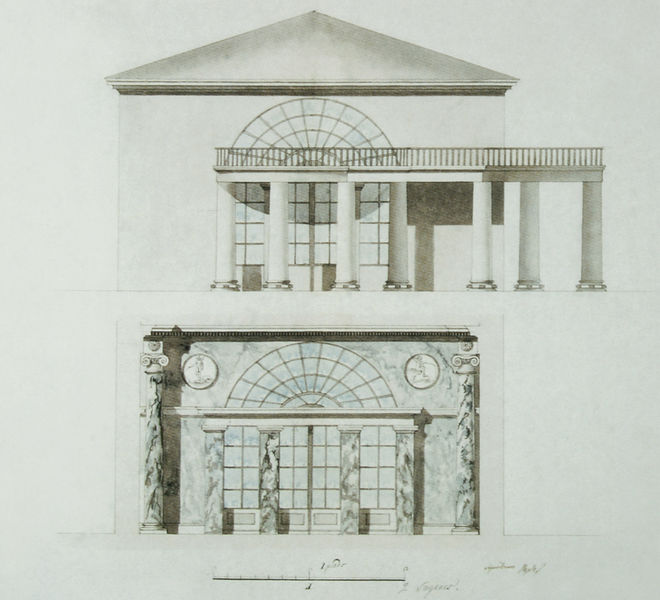
Titel: Entwurf zum Elisabeth-Pavillon
Künstler: Charles Cameron
Standort: St. Petersburg
Institution: Schloss Pawlowsk
Schlagwörter: blau, dunkel, feder, schatten, fenster, frankreich, glas, hell, licht, marmor, pfeiler, skizze, stützen, säule, säulen, terasse, tür, zeichnung, dach, haus, schloss, wand, architektur, stein, signatur, gitter, klassizismus, oper, theater, kreis, rund, skulptur, balkon, terrasse, schrift, bogen, fassade, türen, giebel, mauer, schattierung, pilaster, figuren, rundbogen, hotel, seitenansicht, geländer, marmoriert, tor, umriss, galerie, anbau, eingang, laviert, tusche, porzellan, balustrade, schnitt, schwarz weiß, stich, kreise, entwurf, architrav, kapitelle, kapitell, bauhaus, fries, villa, gesims, ionisch, portikus, ionische säulen, plan, ballustrade, emblem, orangerie, träger, zierrat, handschrift, lavierung, glastüren, bezeichnung, fesnter, gebälk, säulengang, marmorierung, bauwerk, massstab, aufriss, kollonade, rundbogenfenster, basen, palladio, vasari, vorhalle, halbkreise, masstab, baluster, medaillons, deutschlalnd, rudbongenfenster, emblemata, skzzie